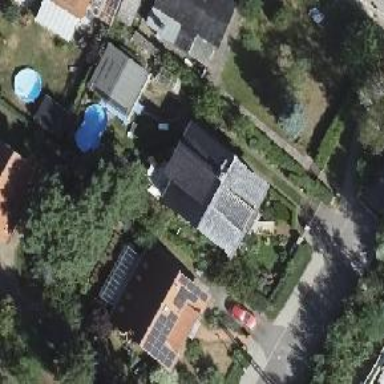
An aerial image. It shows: Detached building.